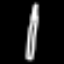
Label: pencil